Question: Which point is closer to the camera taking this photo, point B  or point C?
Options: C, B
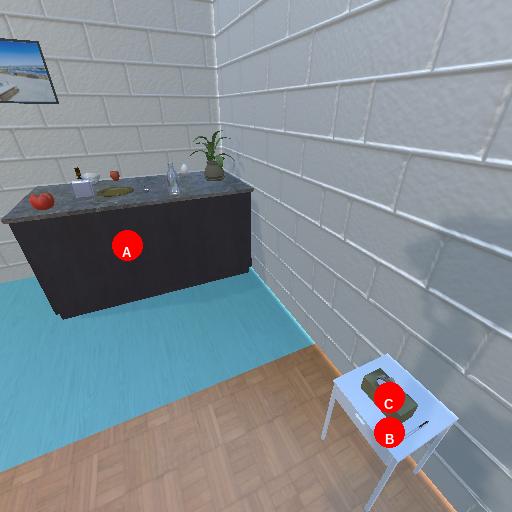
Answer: C